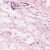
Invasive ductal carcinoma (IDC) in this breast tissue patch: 0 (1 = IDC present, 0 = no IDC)